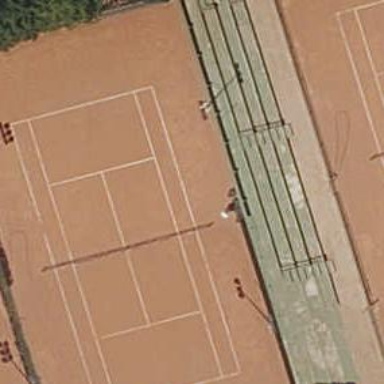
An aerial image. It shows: Tennis court on the leisure land pitch.